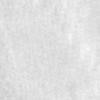
Label: no_change